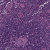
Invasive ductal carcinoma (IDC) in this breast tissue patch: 0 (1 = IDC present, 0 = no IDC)